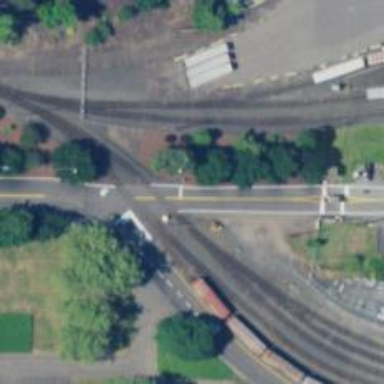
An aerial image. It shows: Level crossing along the railway.